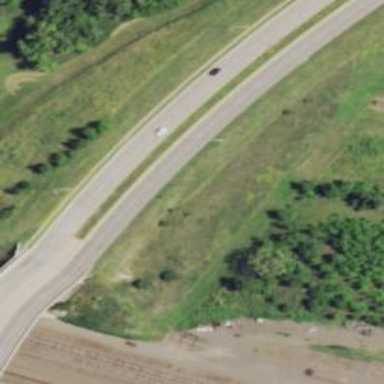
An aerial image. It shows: Trunk highway with expressway features.